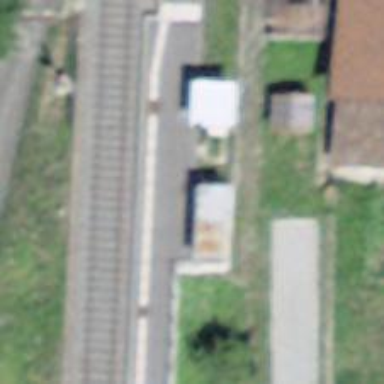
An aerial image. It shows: Railway station.